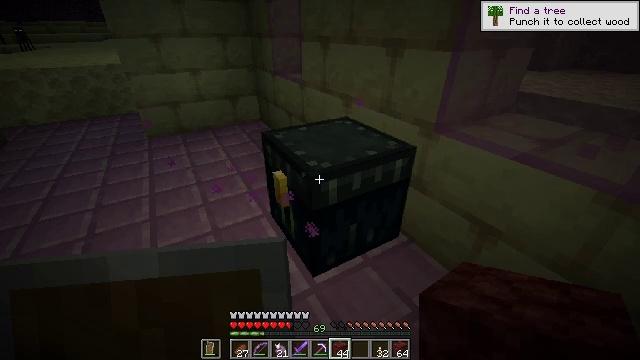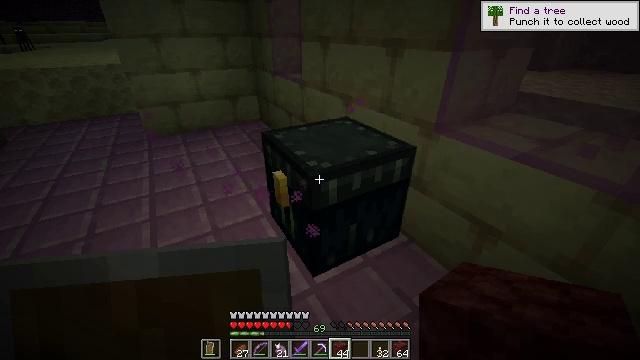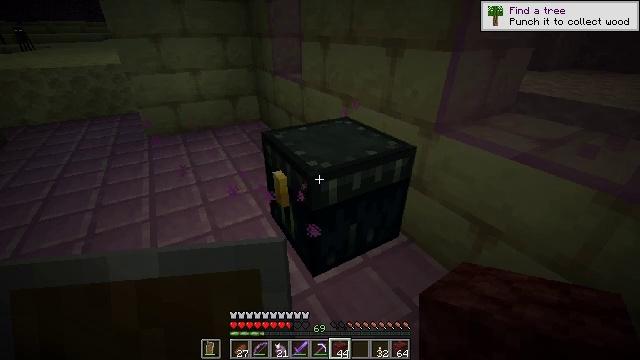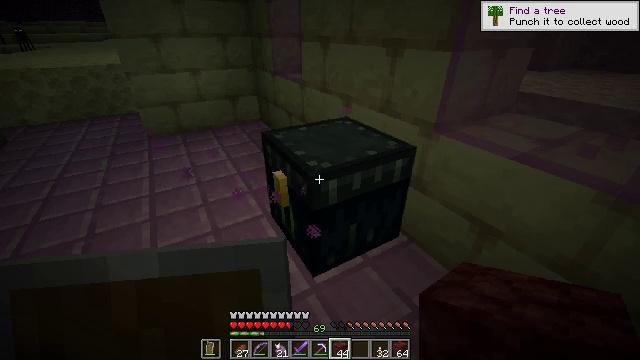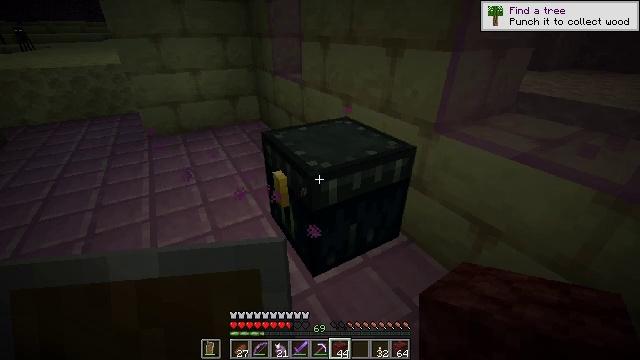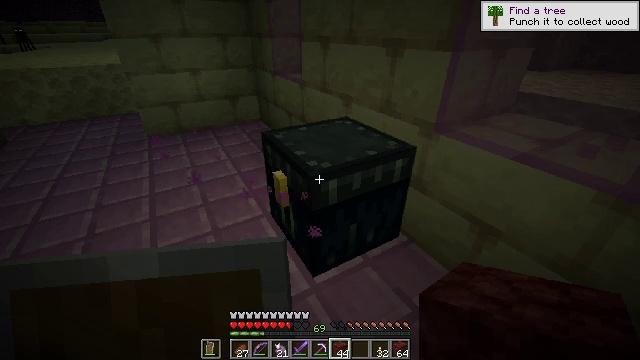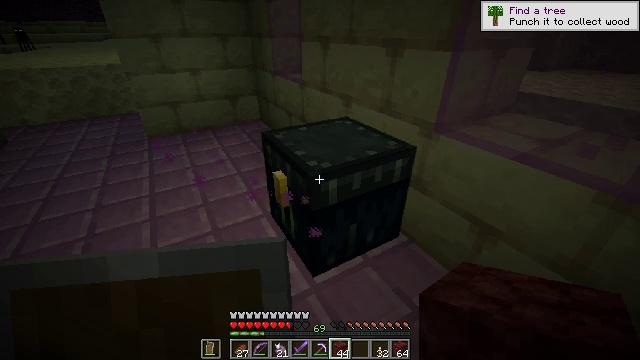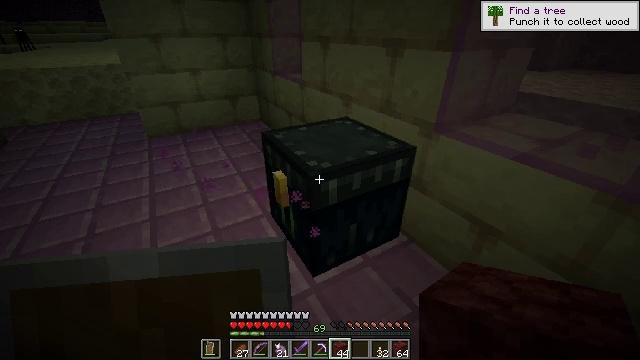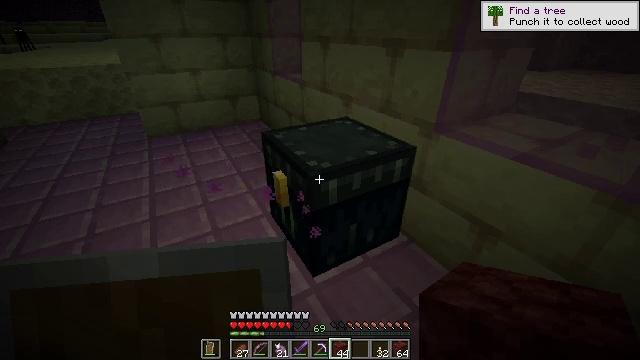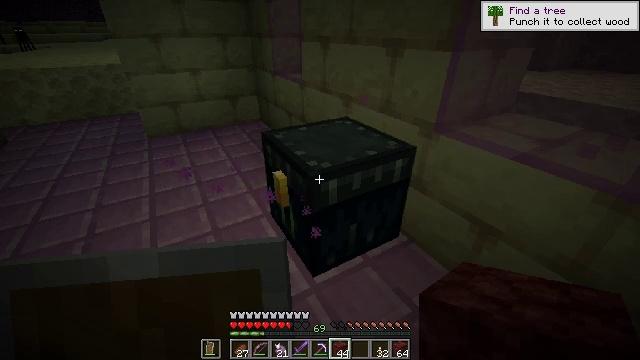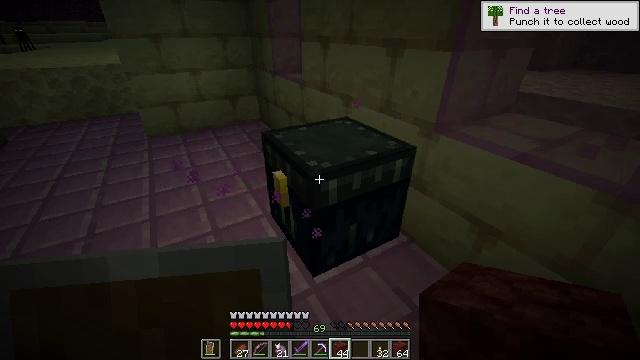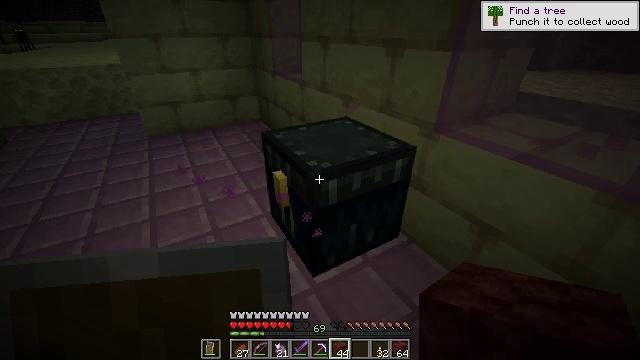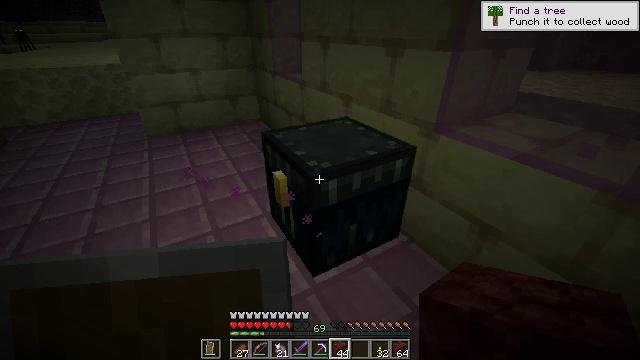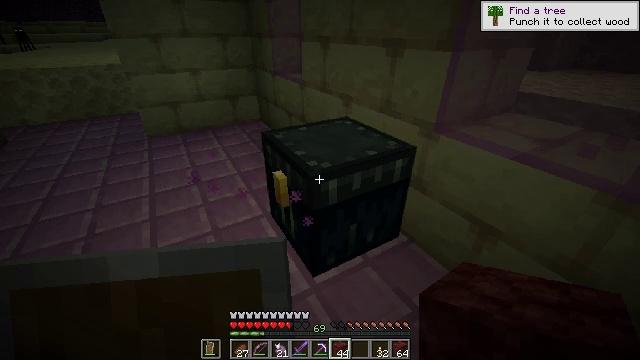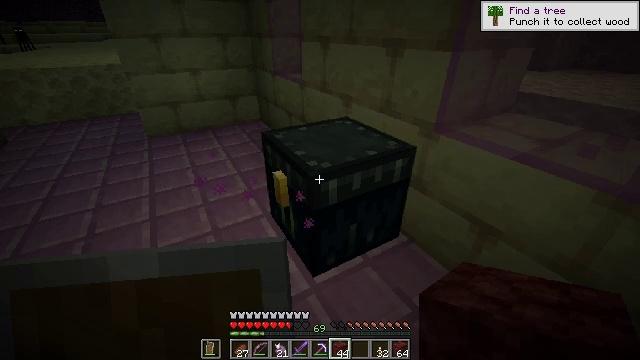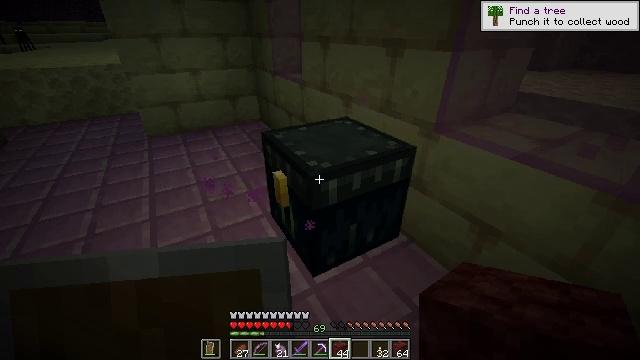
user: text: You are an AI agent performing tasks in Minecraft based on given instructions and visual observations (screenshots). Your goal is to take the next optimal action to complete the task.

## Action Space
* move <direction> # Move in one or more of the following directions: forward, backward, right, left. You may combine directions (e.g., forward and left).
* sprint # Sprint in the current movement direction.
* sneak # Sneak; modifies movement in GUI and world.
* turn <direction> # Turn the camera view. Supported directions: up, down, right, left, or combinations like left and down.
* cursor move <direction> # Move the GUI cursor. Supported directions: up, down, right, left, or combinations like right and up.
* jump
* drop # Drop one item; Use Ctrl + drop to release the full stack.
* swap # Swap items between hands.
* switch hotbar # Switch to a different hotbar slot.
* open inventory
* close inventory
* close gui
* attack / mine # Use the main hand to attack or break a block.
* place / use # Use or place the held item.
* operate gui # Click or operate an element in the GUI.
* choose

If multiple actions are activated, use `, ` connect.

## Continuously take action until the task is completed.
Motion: motion action
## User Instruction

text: Use a pickaxe to gather the ender chest.
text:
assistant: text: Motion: no_op
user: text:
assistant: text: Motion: no_op
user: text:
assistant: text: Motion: no_op
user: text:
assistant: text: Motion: no_op
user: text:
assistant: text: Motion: no_op
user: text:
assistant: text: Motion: no_op
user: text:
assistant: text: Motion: no_op
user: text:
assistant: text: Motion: no_op
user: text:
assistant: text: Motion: no_op
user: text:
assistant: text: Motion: no_op
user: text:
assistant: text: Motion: no_op
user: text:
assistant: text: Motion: no_op
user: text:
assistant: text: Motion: no_op
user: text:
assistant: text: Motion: no_op
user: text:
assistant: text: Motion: no_op
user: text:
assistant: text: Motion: no_op
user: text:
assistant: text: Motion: no_op
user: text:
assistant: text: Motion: no_op
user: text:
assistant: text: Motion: no_op
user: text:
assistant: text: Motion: no_op
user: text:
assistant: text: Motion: no_op
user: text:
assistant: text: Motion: no_op
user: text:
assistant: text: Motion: no_op
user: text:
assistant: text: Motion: no_op
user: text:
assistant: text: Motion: no_op
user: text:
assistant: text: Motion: no_op
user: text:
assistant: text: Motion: no_op
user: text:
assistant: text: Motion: no_op
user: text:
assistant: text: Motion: no_op
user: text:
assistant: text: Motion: no_op